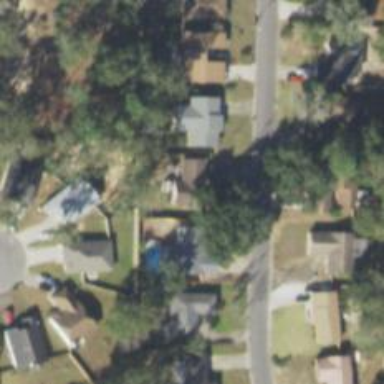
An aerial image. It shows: Single-family residential area.